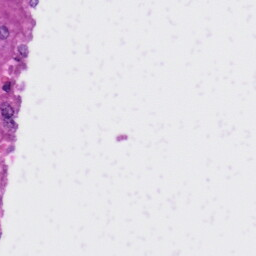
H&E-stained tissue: Liver